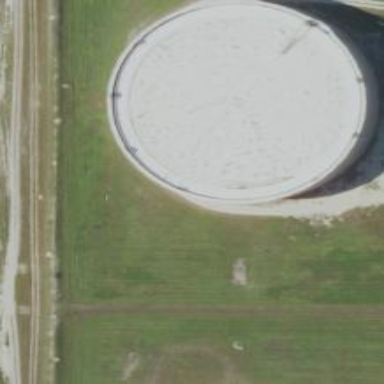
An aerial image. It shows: Storage tank created as man-made structure.